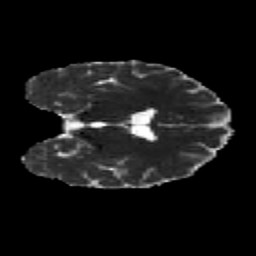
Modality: MD
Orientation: coronal
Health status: healthy
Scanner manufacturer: philips
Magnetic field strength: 3 T
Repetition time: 9.75 s
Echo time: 0.092 s